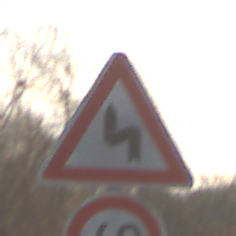
Verkehrszeichen: DoppelkurveZunaechstLinks
Zusatzzeichen unten: Geschwindigkeit60
Umgebung: Outdoor, Nature
Tageszeit: SunriseSunset
Wetter: PartlyCloudy
Licht: Natural
Jahreszeit: NotSpecified
Kontrast: MediumContrast